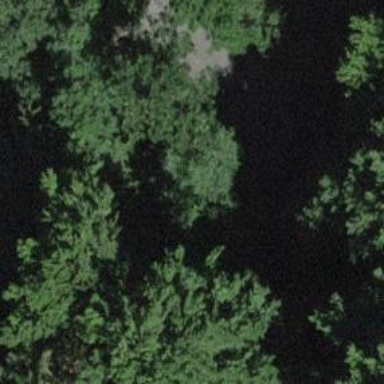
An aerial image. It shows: Culvert tunnel.